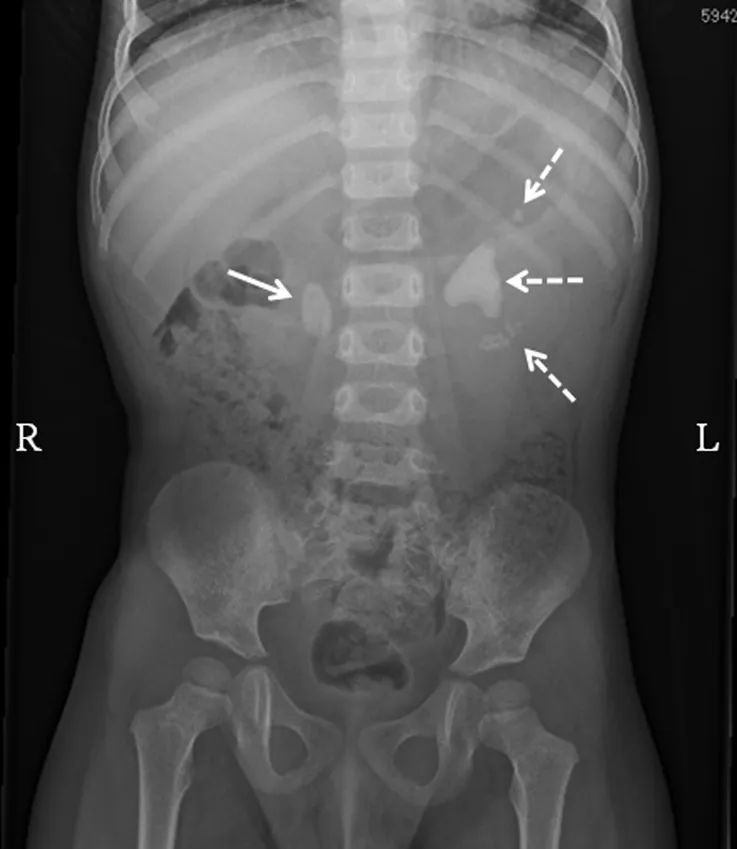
KUB radiograph in our 2-year-old patient. The arrow indicates the stone in the pyeloureteral junction of the right kidney. The dotted arrow indicates the large kidney stone with multiple stones in the upper and lower poles. KUB, kidney, ureter, and bladder.
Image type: radiology (x_ray)